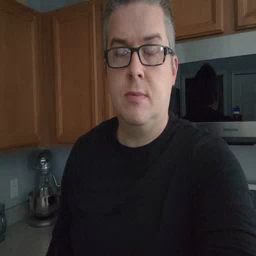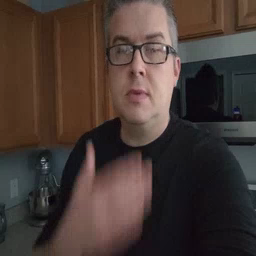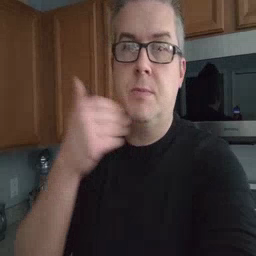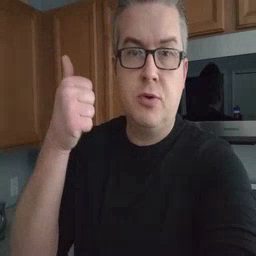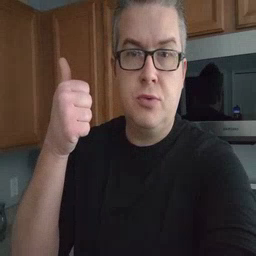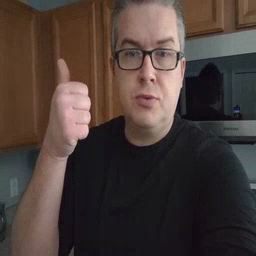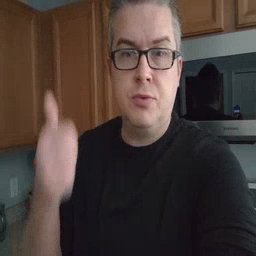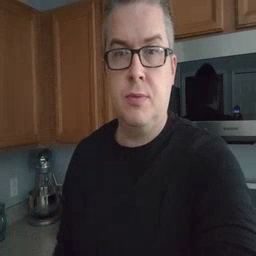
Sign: better